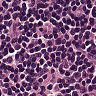
Metastatic tissue present: no